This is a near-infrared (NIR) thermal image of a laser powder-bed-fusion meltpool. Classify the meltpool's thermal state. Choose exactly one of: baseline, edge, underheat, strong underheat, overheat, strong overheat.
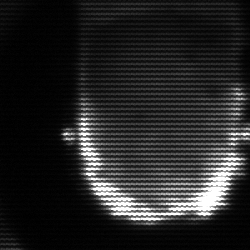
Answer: baseline